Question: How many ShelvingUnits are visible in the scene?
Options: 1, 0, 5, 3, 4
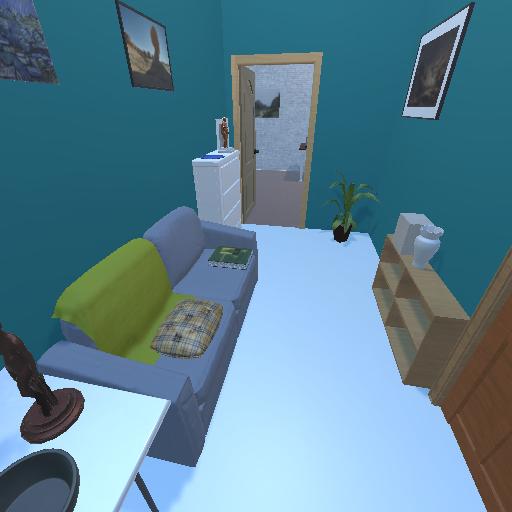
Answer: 1